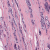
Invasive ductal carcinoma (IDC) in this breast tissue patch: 1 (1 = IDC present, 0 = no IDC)